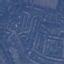
Label: Residential